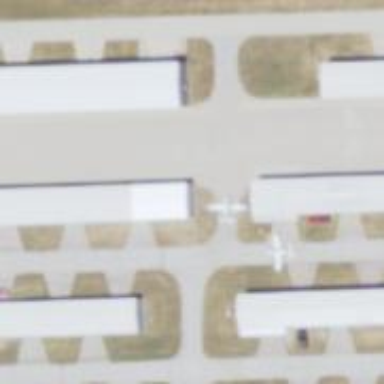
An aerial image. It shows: Image of taxiway at airport.